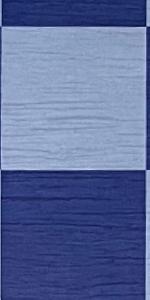
Label: Empty